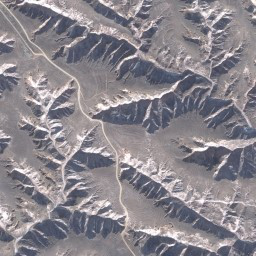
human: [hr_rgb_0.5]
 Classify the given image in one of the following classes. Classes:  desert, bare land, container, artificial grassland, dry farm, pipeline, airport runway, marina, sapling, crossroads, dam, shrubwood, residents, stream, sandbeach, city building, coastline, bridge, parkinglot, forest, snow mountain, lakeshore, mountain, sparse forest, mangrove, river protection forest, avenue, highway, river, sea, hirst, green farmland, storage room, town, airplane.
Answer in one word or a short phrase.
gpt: mountain